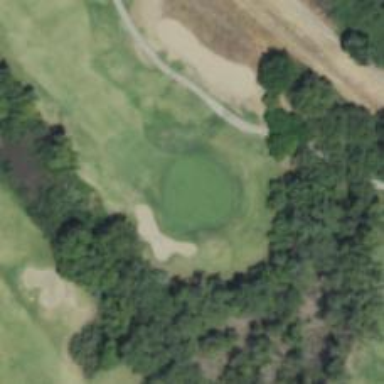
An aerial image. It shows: Golf hole.